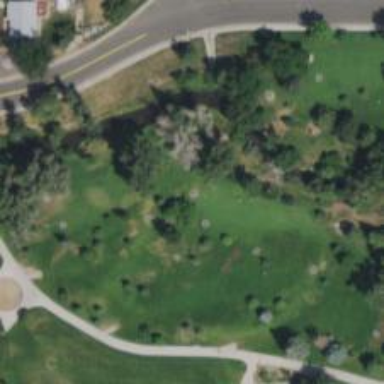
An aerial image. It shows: Disc golf hole.